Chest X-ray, PA view. Patient: 27 years old, sex M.
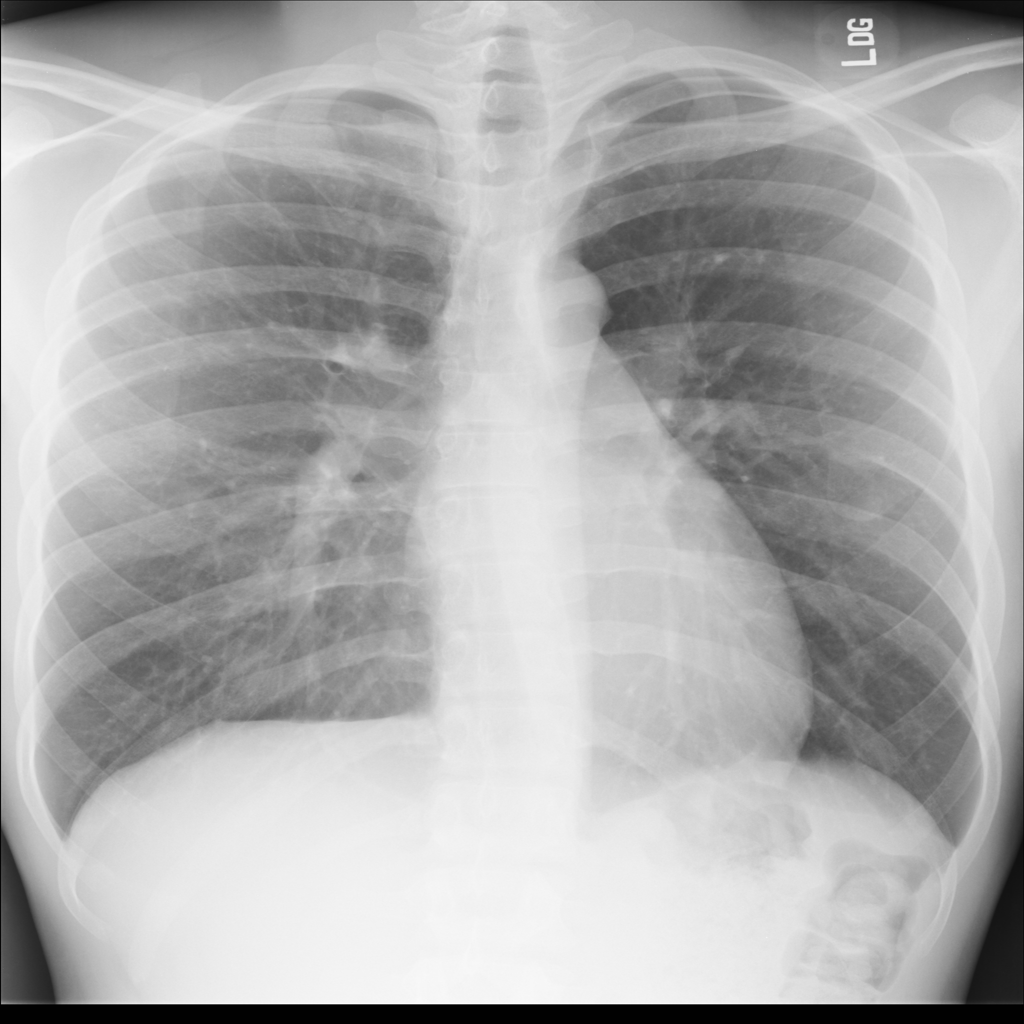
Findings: No Finding